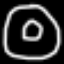
Label: donut